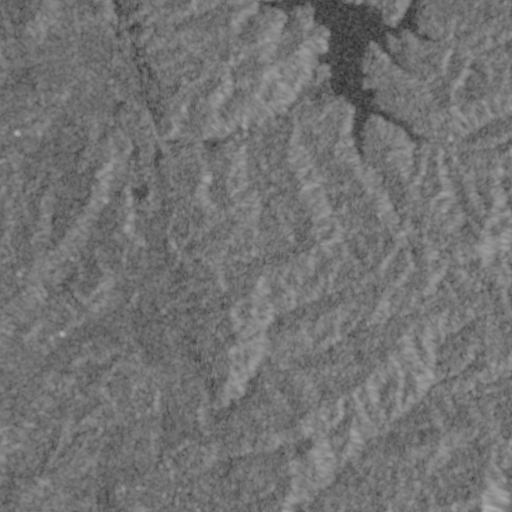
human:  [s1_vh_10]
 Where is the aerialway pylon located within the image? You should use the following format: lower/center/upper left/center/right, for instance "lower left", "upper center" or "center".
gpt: The aerialway pylon is located in the center left of the image.
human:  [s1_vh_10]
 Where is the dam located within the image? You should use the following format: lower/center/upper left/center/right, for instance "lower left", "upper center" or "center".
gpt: The dam is located in the upper center of the image.
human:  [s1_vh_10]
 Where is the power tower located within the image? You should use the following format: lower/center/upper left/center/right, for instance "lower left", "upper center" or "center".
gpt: The power tower is located in the lower left of the image.
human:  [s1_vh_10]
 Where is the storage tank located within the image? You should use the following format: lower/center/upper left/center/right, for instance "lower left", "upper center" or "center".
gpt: The storage tank is located in the upper left of the image.
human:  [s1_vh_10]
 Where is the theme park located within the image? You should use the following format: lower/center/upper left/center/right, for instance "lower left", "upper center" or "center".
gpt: The theme park is located in the center left of the image.
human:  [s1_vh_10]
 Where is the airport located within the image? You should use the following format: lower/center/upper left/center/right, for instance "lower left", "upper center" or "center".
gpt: There is no airport in the image.

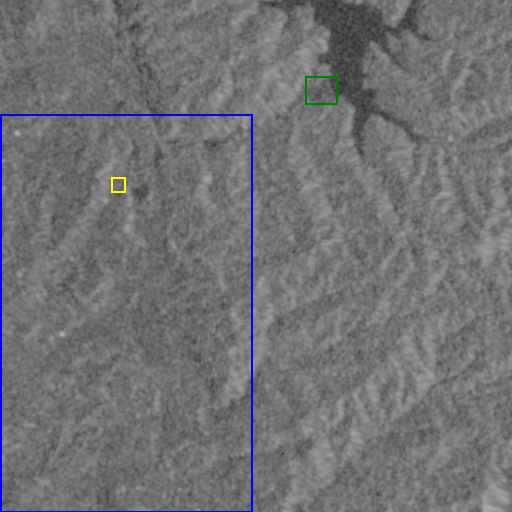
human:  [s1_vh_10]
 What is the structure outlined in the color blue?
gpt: The structure outlined in blue is a crop field.
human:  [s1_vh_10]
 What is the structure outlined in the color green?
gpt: The structure outlined in green is a dam.
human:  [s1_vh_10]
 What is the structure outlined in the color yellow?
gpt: The structure outlined in yellow is a theme park.
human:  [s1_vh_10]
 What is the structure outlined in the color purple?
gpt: There is no purple outline.